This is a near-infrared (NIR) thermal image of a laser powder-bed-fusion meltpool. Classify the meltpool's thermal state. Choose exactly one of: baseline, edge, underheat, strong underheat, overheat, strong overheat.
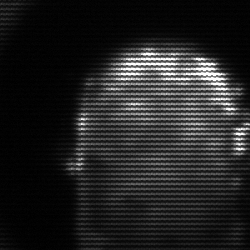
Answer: baseline